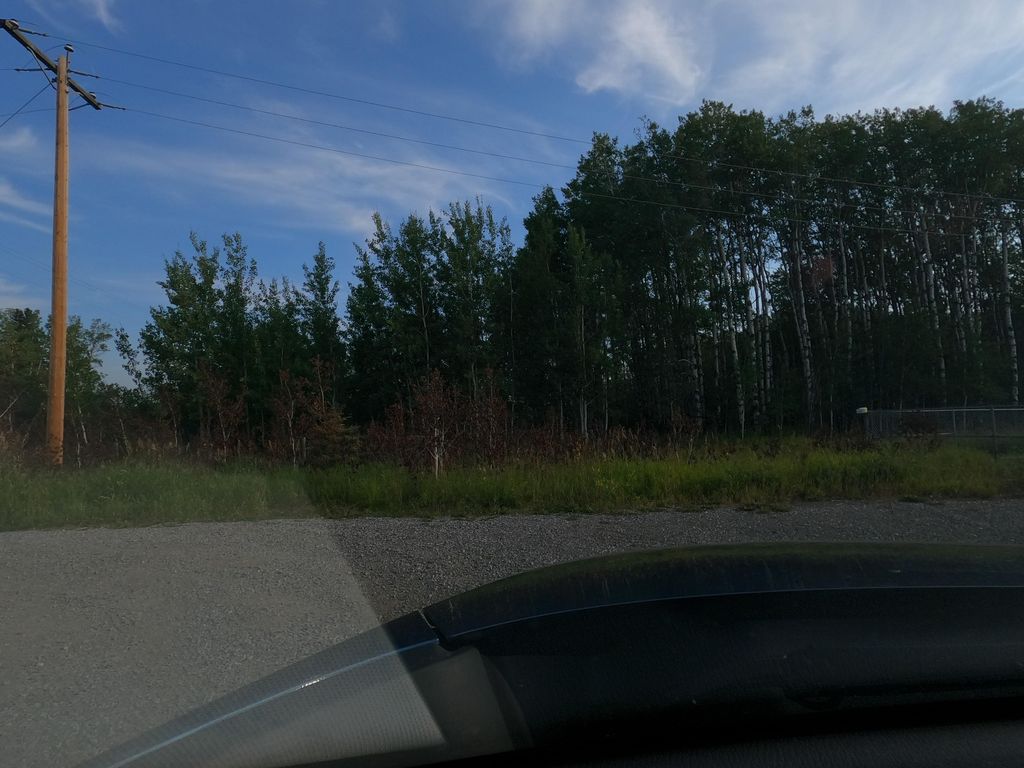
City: calgary